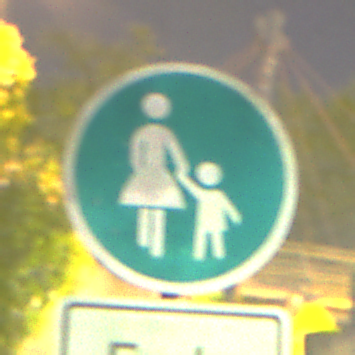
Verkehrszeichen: Gehweg
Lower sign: HinweisDurchVerbaleAngabe2
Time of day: Night
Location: Outdoor (Urban)
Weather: PartlyCloudy
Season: NotSpecified
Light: Artificial